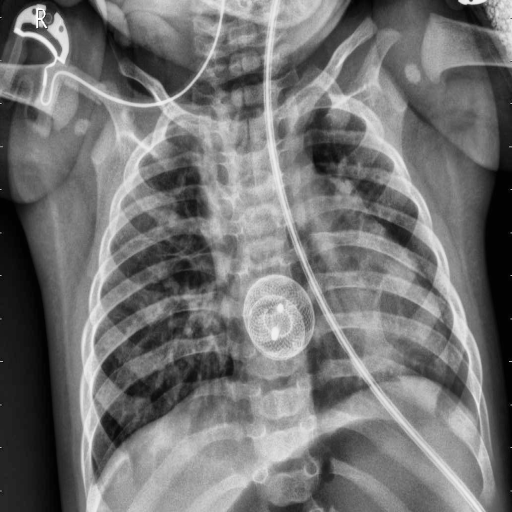
Finding: PNEUMONIA